Question: '''
<!DOCTYPE html>
<meta charset="utf-8">
<style>
body {
font: 10px sans-serif;
}
.axis path,
.axis line {
fill: none;
stroke: #000;
shape-rendering: crispEdges;
}
.x.axis path {
display: none ;
}
.line {
fill: none;
stroke: steelblue;
stroke-width: 1.5px;
}
#legend {
margin-left:220px;
}
</style>
<div id="legend">
<h3>Cholera No Of Deaths & Cases</h3>
<body>
<script src="http://d3js.org/d3.v3.js"></script>
<script src="legend.js"></script>
<script>
var margin = { top: 30, right: 40, bottom: 30, left: 50 },
width = 600 - margin.left - margin.right,
height = 270 - margin.top - margin.bottom;
var parseDate = d3.time.format("%Y").parse;
var x = d3.time.scale()
.range([0, width]);
var y = d3.scale.linear()
.range([height, 0]);
var y1= d3.scale.linear()
.range([height, 0]);
var xAxis = d3.svg.axis()
.scale(x)
.orient("bottom").ticks(5);
var yAxis = d3.svg.axis()
.scale(y)
.orient("left").ticks(5);
var yAxis1 = d3.svg.axis()
.scale(y1)
.orient("right").ticks(5);
var line = d3.svg.line()
.x(function (d) { return x(d.year); })
.y(function (d) { return y(d.value); });
var line2 = d3.svg.line()
.x(function (d) { return x(d.year); })
.y(function (d) { return y1(d.value2); });
var svg = d3.select("body").append("svg")
.attr("width", width + margin.left + margin.right)
.attr("height", height + margin.top + margin.bottom)
.append("g")
.attr("transform", "translate(" + margin.left + "," + margin.top + ")");
d3.json("country.json", function (error, data) {
data.forEach(function (d)
{
d.year = parseDate(d.year.toString());
d.value = +d.value;
d.value2 = +d.value2;
});
x.domain(d3.extent(data, function (d) { return d.year; }));
y.domain([0, d3.max(data, function (d) { return d.value; })]);
y1.domain([0, d3.max(data, function (d) { return d.value2; })]);
svg.append("g")
.attr("class", "x axis")
.attr("transform", "translate(0," + height + ")")
.call(xAxis);
svg.append("text") // text label for the x axis
.attr("x", 265)
.attr("y", 240)
.style("text-anchor", "middle")
.text("Years");
svg.append("g")
.attr("class", "y axis")
.call(yAxis)
.append("text")
.attr("transform", "rotate(-90)")
.attr("y", 6)
.attr("dy", ".71em")
.style("text-anchor", "end")
.text("Number Of Cholera Cases");
svg.append("g")
.attr("class", "y axis")
.call(yAxis1)
.attr('transform', 'translate(' + width + ',0)');
svg.append("path")
.datum(data)
.attr("class", "line")
.style("stroke", "red")
.attr("d", line(data));
svg.append("path")
.datum(data)
.attr("class", "line")
.attr("d", line2(data));
legend = svg.append("g")
.attr("class", "legend")
.attr("transform", "translate(50,30)")
.style("font-size", "12px")
.call(d3.legend);
setTimeout(function () {
legend
.style("font-size", "20px")
.attr("data-style-padding", 10)
.call(d3.legend)
}, 1000)
});
</script></div>
'''
The below is the graph that I have created using the codes above but I would like to add a bubbles for each of the y-axis values and have a mouseover function to show the exact value of the y-axis. So, how would I need to change my code so that there will be a bubble on each of the y-axis value and a mouseover function? Lastly, how would I need to change my code so that there will be a option where I can change the y-axis using a radio button to show only one of the value at a time. The example below shows what I am trying to use for my codes. <URL>
'''
[{"country":"Singapore","year": "1993", "value":"37046", "value2": "931"},
{"country":"Singapore","year": "1994", "value":"38735", "value2": "118"},
{"country":"Singapore","year": "1995", "value":"19903", "value2": "624"},
{"country":"Singapore","year": "1997", "value":"4170", "value2": "125"},
{"country":"Singapore","year": "1998", "value":"10000", "value2": "0"}]
'''
The above is the JSON file that I am using.

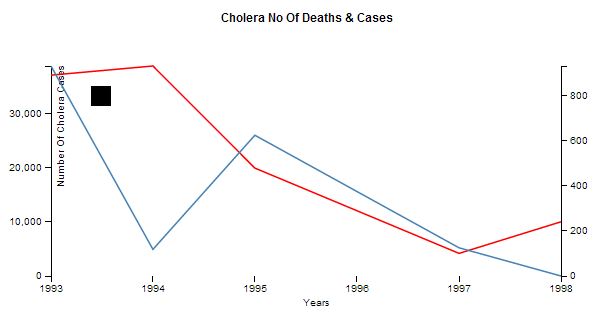
Answer: Here's an example utilizing a mouseover function defined by d3.caged. Check to see the dependencies that are added you'll notice that the solution is very similar to this example:
<URL>
Here's your solution:
<URL>
'''
var margin = { top: 30, right: 40, bottom: 30, left: 50 },
width = 600 - margin.left - margin.right,
height = 270 - margin.top - margin.bottom;
var tip = d3.tip()
.attr('class', 'd3-tip')
.offset([-10, 0])
.html(function(d)
return "<strong>Blah:</strong> <span style='color:red'>" + d.value + "</span>";
});
var tip1 = d3.tip()
.attr('class', 'd3-tip')
.offset([-10, 0])
.html(function(d) {
return "<strong>Blah:</strong> <span style='color:red'>" + d.value2 + "</span>";
});
var parseDate = d3.time.format("%Y").parse;
var x = d3.time.scale()
.range([0, width]);
var y = d3.scale.linear()
.range([height, 0]);
var y1= d3.scale.linear()
.range([height, 0]);
var xAxis = d3.svg.axis()
.scale(x)
.orient("bottom").ticks(5);
var yAxis = d3.svg.axis()
.scale(y)
.orient("left").ticks(5);
var yAxis1 = d3.svg.axis()
.scale(y1)
.orient("right").ticks(5);
var line = d3.svg.line()
.x(function (d) { return x(d.year); })
.y(function (d) { return y(d.value); });
var line2 = d3.svg.line()
.x(function (d) { return x(d.year); })
.y(function (d) { return y1(d.value2); });
var svg = d3.select("body").append("svg")
.attr("width", width + margin.left + margin.right)
.attr("height", height + margin.top + margin.bottom)
.append("g")
.attr("transform", "translate(" + margin.left + "," + margin.top + ")");
svg.call(tip).call(tip1);
var data = [{"country":"Singapore","year": "1960", "value":"887", "value2": "199"},
{"country":"Singapore","year": "1965", "value":"218", "value2": "55"},
{"country":"Singapore","year": "1993", "value":"37046", "value2": "931"},
{"country":"Singapore","year": "1994", "value":"38735", "value2": "118"},
{"country":"Singapore","year": "1995", "value":"19903", "value2": "624"},
{"country":"Singapore","year": "1997", "value":"4170", "value2": "125"},
{"country":"Singapore","year": "1998", "value":"10000", "value2": "0"}];
data.forEach(function (d)
{
d.year = parseDate(d.year.toString());
d.value = +d.value;
d.value2 = +d.value2;
});
x.domain(d3.extent(data, function (d) { return d.year; }));
y.domain([0, d3.max(data, function (d) { return d.value; })]);
y1.domain([0, d3.max(data, function (d) { return d.value2; })]);
svg.append("g")
.attr("class", "x axis")
.attr("transform", "translate(0," + height + ")")
.call(xAxis);
svg.append("text") // text label for the x axis
.attr("x", 265)
.attr("y", 240)
.style("text-anchor", "middle")
.text("Years");
svg.append("g")
.attr("class", "y axis")
.call(yAxis)
.append("text")
.attr("transform", "rotate(-90)")
.attr("y", 6)
.attr("dy", ".71em")
.style("text-anchor", "end")
.text("Number Of Cholera Cases");
svg.append("g")
.attr("class", "y axis")
.call(yAxis1)
.attr('transform', 'translate(' + width + ',0)');
svg.selectAll('.yaxis1')
.data(data)
.enter()
.append('circle')
.attr('class', 'yaxis1')
.attr('cx', function(datum){return x(datum.year)})
.attr('cy', function(datum){return y(datum.value)})
.attr('r', 3)
.attr('fill', 'red')
.on('mouseover', tip.show)
.on('mouseout', tip.hide);
svg.selectAll('.yaxis2')
.data(data)
.enter()
.append('circle')
.attr('class', 'yaxis2')
.attr('cx', function(datum){return x(datum.year)})
.attr('cy', function(datum){return y1(datum.value2)})
.attr('r', 3)
.attr('fill', 'blue')
.on('mouseover', tip1.show)
.on('mouseout', tip1.hide);
svg.append("path")
.datum(data)
.attr("class", "line")
.style("stroke", "red")
.attr("d", line(data));
svg.append("path")
.datum(data)
.attr("class", "line")
.attr("d", line2(data));
legend = svg.append("g")
.attr("class", "legend")
.attr("transform", "translate(50,30)")
.style("font-size", "12px")
.call(d3.legend);
setTimeout(function () {
legend
.style("font-size", "20px")
.attr("data-style-padding", 10)
.call(d3.legend)
}, 1000)
'''